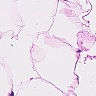
Metastatic tissue present: no